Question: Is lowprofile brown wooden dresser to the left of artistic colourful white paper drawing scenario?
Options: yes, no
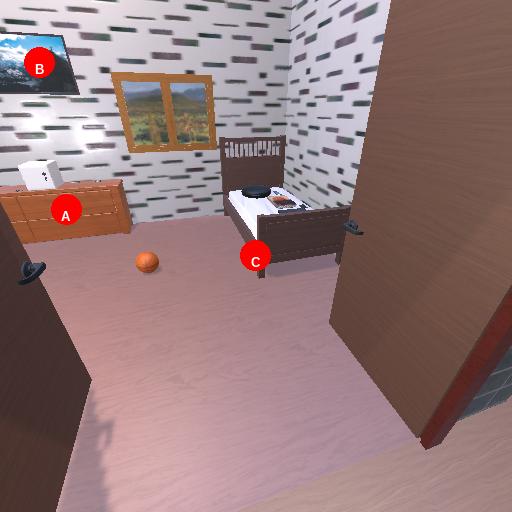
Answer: yes